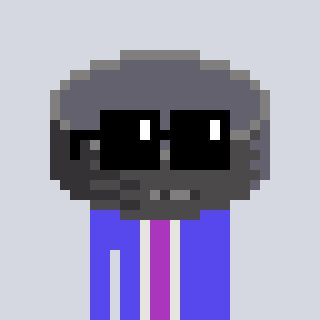
a pixel art character with square black sunglasses, a hockey puck-shaped head and a computerblue-colored body on a cool background